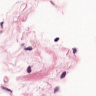
Metastatic tissue present: no